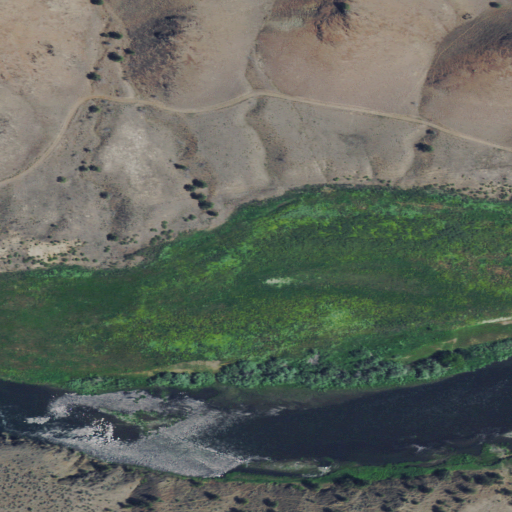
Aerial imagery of plain(s) in Oregon named Liberty Bottom containing grassland, open water, open development, shrub, herbaceous wetlands, and woody wetlands